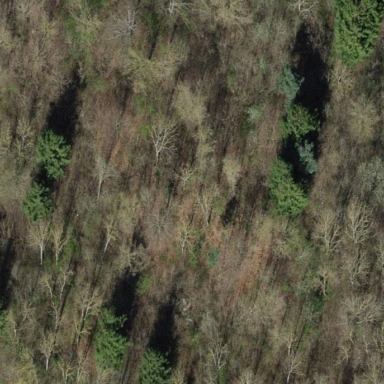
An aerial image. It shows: Mixed leaf woodland.